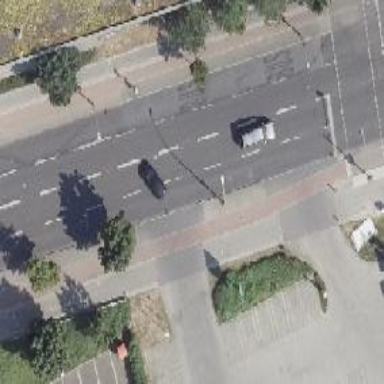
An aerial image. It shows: Secondary road with asphalt surface. The road has separate sidewalks. Lane markings are present and there is parking on the right lane.